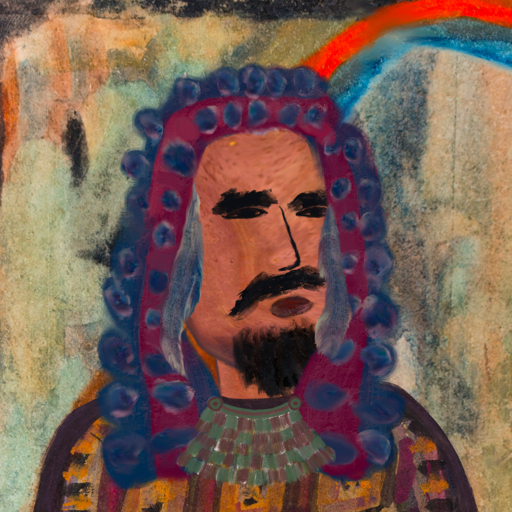
Background: Childish, Head And Neck Side: Mother_And_Son_Mother, Face Side: Mosgoul, Bust: Doll, Hair Side: Hill_Girl, Head Accessory: Blank, Second Necklace: After_Raid, Necklace: Blank, Baby: Blank